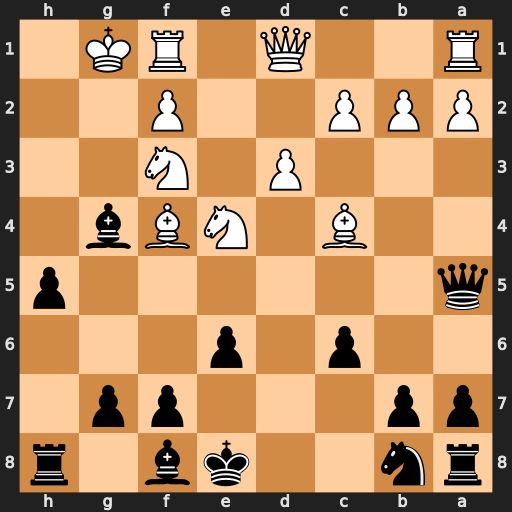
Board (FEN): rn2kb1r/pp3pp1/2p1p3/q6p/2B1NBb1/3P1N2/PPP2P2/R2Q1RK1
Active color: b
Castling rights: kq
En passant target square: -
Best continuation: Qf5 Nd4 Qxf4